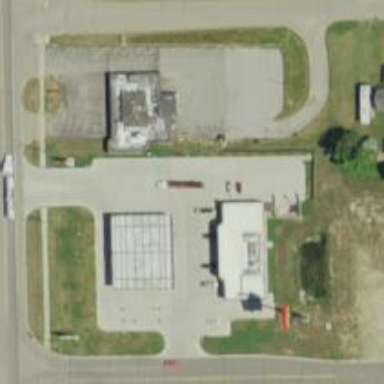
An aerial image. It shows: Convenience shop.